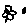
Label: flower